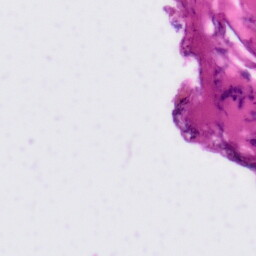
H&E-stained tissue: Tonsil